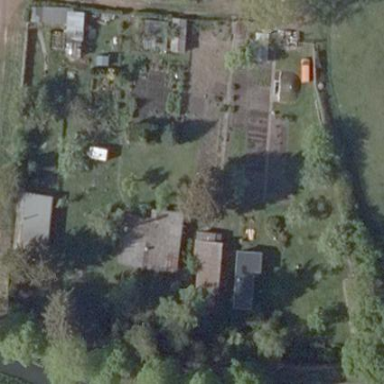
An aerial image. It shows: Area designated for allotments.